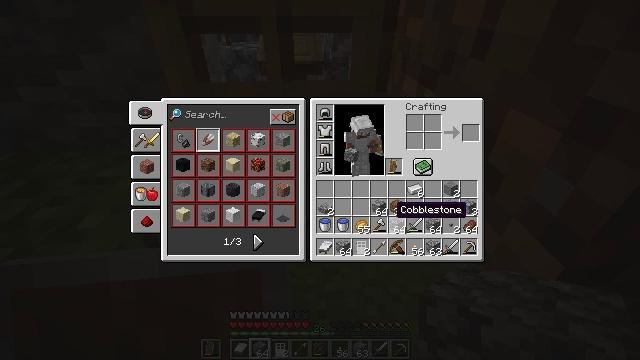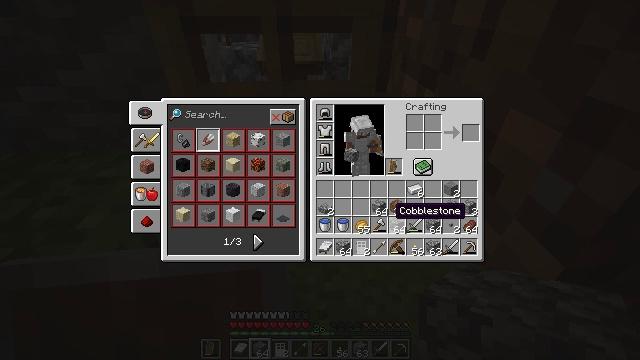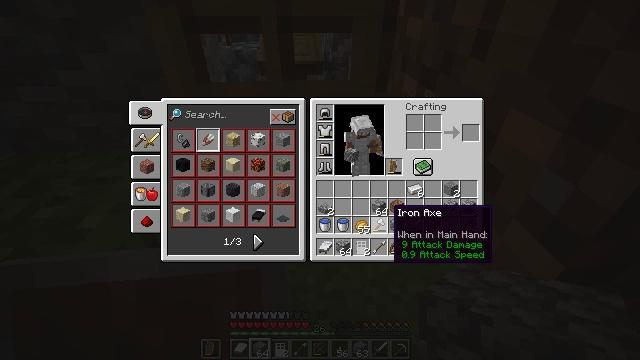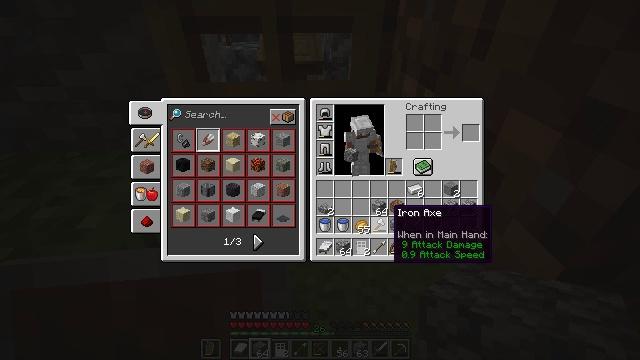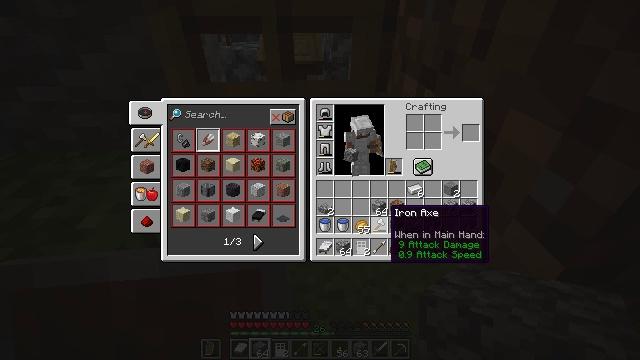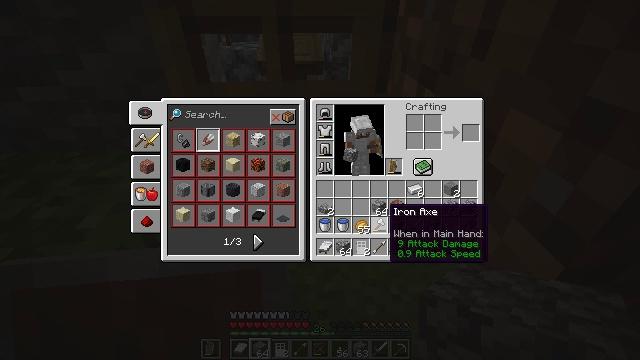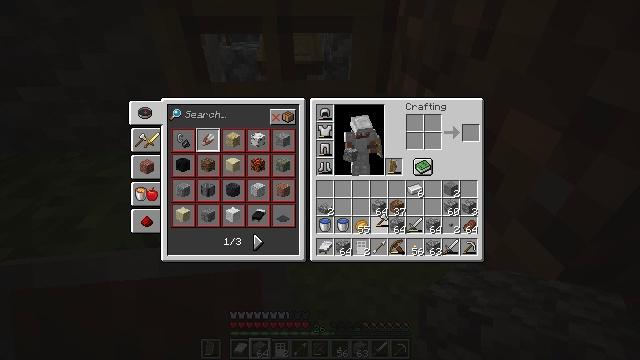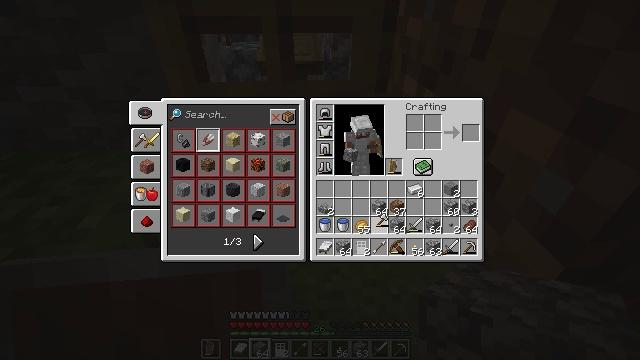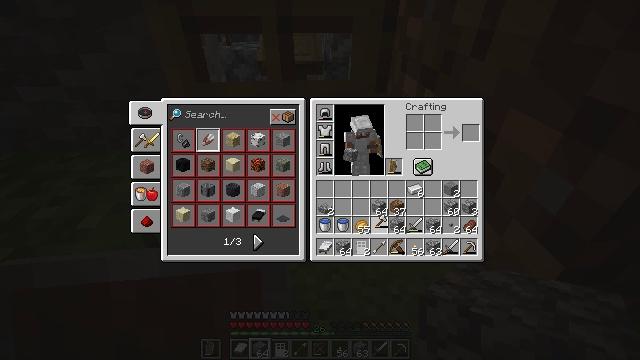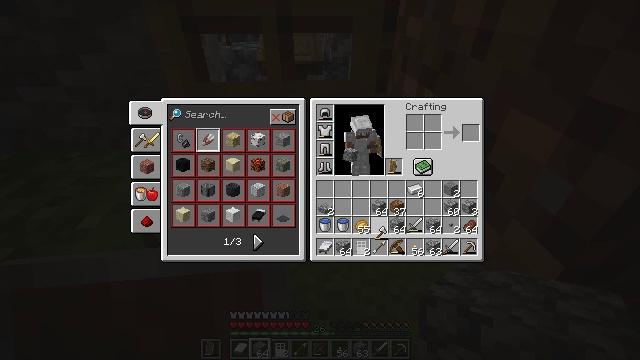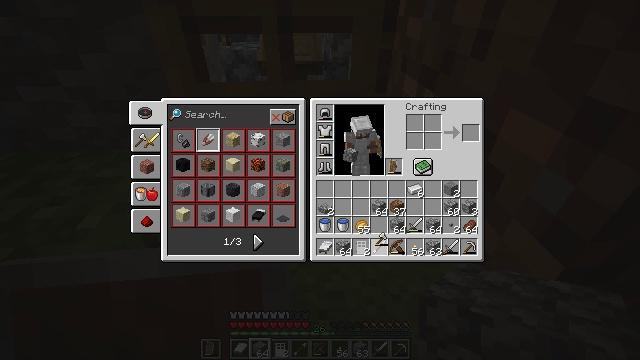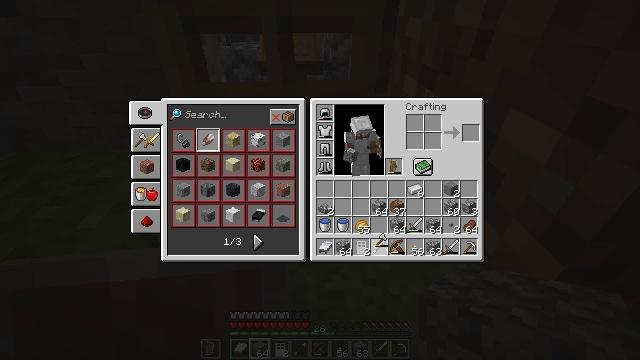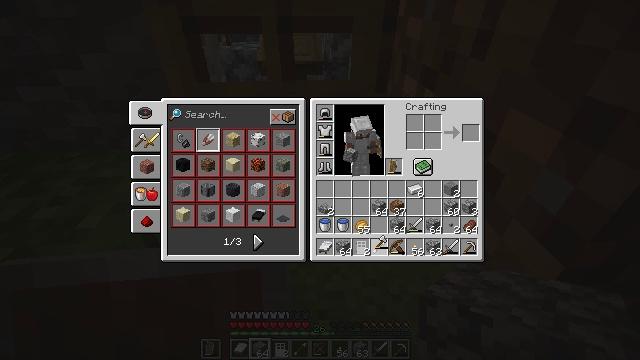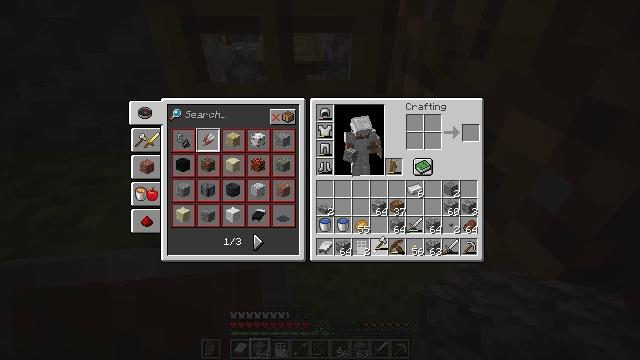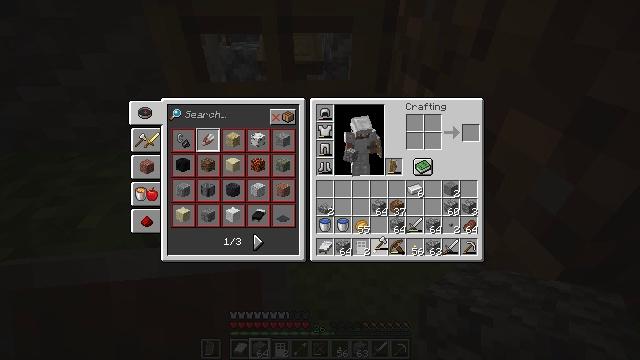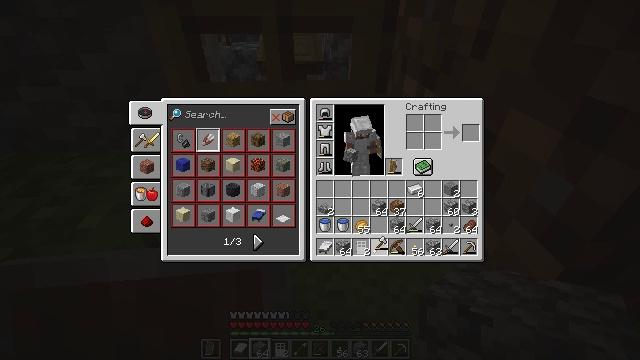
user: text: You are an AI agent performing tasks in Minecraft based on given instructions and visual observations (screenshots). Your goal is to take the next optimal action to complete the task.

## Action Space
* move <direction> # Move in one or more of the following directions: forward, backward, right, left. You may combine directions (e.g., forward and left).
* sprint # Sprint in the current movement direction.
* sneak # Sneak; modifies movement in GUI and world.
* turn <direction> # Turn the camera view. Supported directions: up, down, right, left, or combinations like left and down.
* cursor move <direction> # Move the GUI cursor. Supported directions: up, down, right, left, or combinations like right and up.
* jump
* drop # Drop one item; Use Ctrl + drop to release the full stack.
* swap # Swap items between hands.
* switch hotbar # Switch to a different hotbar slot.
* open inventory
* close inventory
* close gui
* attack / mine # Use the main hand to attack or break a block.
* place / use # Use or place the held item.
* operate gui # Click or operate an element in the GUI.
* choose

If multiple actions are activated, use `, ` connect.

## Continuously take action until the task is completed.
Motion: motion action
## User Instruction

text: Attack the oak door to gather it.
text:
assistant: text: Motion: no_op
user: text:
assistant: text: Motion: no_op
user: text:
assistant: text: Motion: no_op
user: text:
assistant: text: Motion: no_op
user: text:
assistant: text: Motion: no_op
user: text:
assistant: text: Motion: attack / mine
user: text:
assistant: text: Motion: attack / mine
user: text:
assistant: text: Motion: attack / mine
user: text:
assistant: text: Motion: turn down
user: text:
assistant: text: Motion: no_op
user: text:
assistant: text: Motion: no_op
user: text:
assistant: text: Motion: no_op
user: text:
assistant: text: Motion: no_op
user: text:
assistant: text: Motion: attack / mine
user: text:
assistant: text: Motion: attack / mine
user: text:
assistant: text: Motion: attack / mine
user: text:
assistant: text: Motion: no_op
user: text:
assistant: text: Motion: no_op
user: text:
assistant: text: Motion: turn left
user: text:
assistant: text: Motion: turn left
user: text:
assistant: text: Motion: no_op
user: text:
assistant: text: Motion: no_op
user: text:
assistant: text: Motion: no_op
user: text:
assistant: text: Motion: no_op
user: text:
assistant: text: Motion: no_op
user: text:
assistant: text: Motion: no_op
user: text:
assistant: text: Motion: turn right
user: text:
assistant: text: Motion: no_op
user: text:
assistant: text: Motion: no_op
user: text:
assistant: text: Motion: no_op